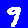
Digit: 9